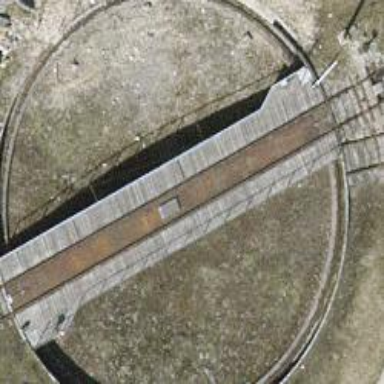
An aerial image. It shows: Railway turntable.